Field crop: maize
Growth stage: 2
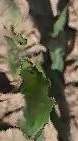
Species: maize